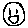
Label: smiley face